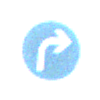
Verkehrszeichen: VorgeschriebeneFahrtrichtungRechts
Umgebung: Outdoor, Urban
Tageszeit: MorningAfternoon
Wetter: Clear
Licht: Natural
Jahreszeit: NotSpecified
Kontrast: HighContrast